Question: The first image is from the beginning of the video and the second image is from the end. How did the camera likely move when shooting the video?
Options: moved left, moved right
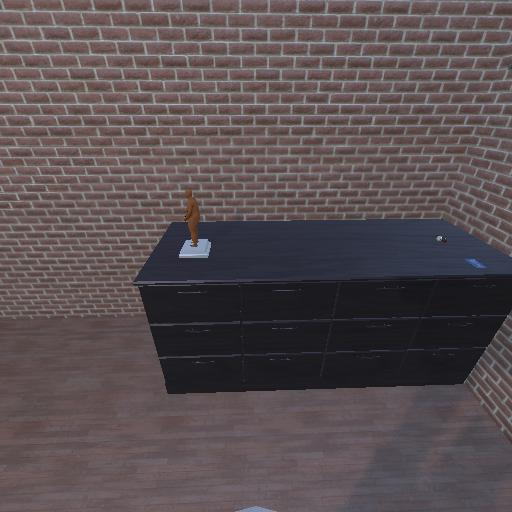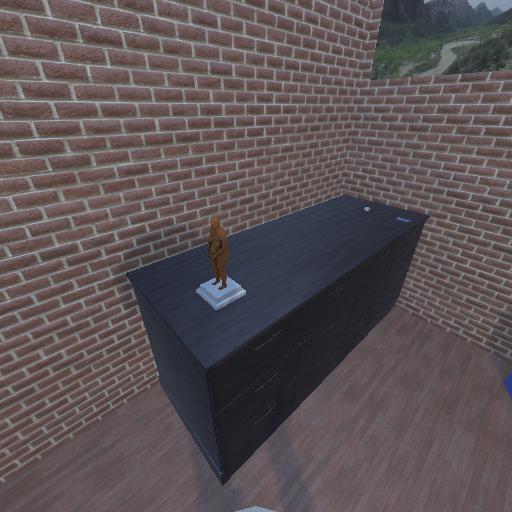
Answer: moved left